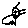
Label: cat